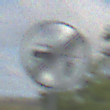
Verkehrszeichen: EndeVerbotUeberholenEinspurigeFahrzeuge
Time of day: MorningAfternoon
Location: Outdoor (Nature)
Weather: PartlyCloudy
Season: NotSpecified
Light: Natural